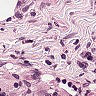
Metastatic tissue present: no